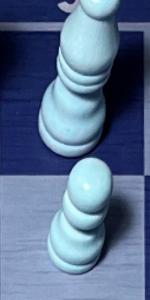
Label: Pawn_White